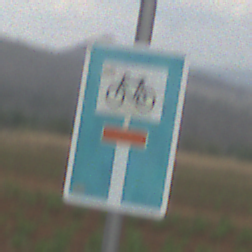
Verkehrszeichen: SackgasseRadverkehrDurchlaessig
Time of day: Midday
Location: Outdoor (Nature)
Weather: PartlyCloudy
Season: NotSpecified
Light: Natural